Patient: sex M, age 69
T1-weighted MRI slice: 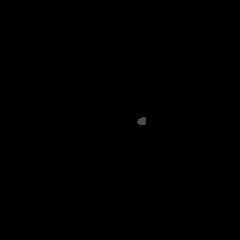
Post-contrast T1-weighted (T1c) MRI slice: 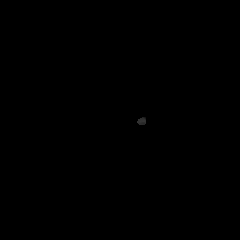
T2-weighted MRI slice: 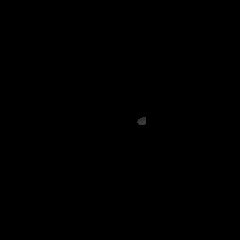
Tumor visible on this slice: no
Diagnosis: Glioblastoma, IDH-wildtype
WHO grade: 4